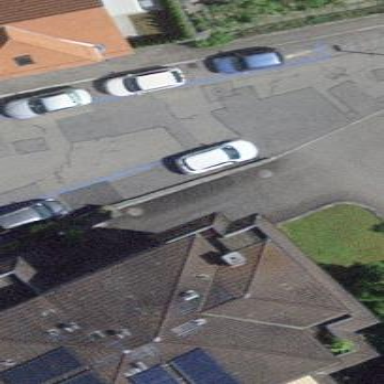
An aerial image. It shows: Parking lane area.